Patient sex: F
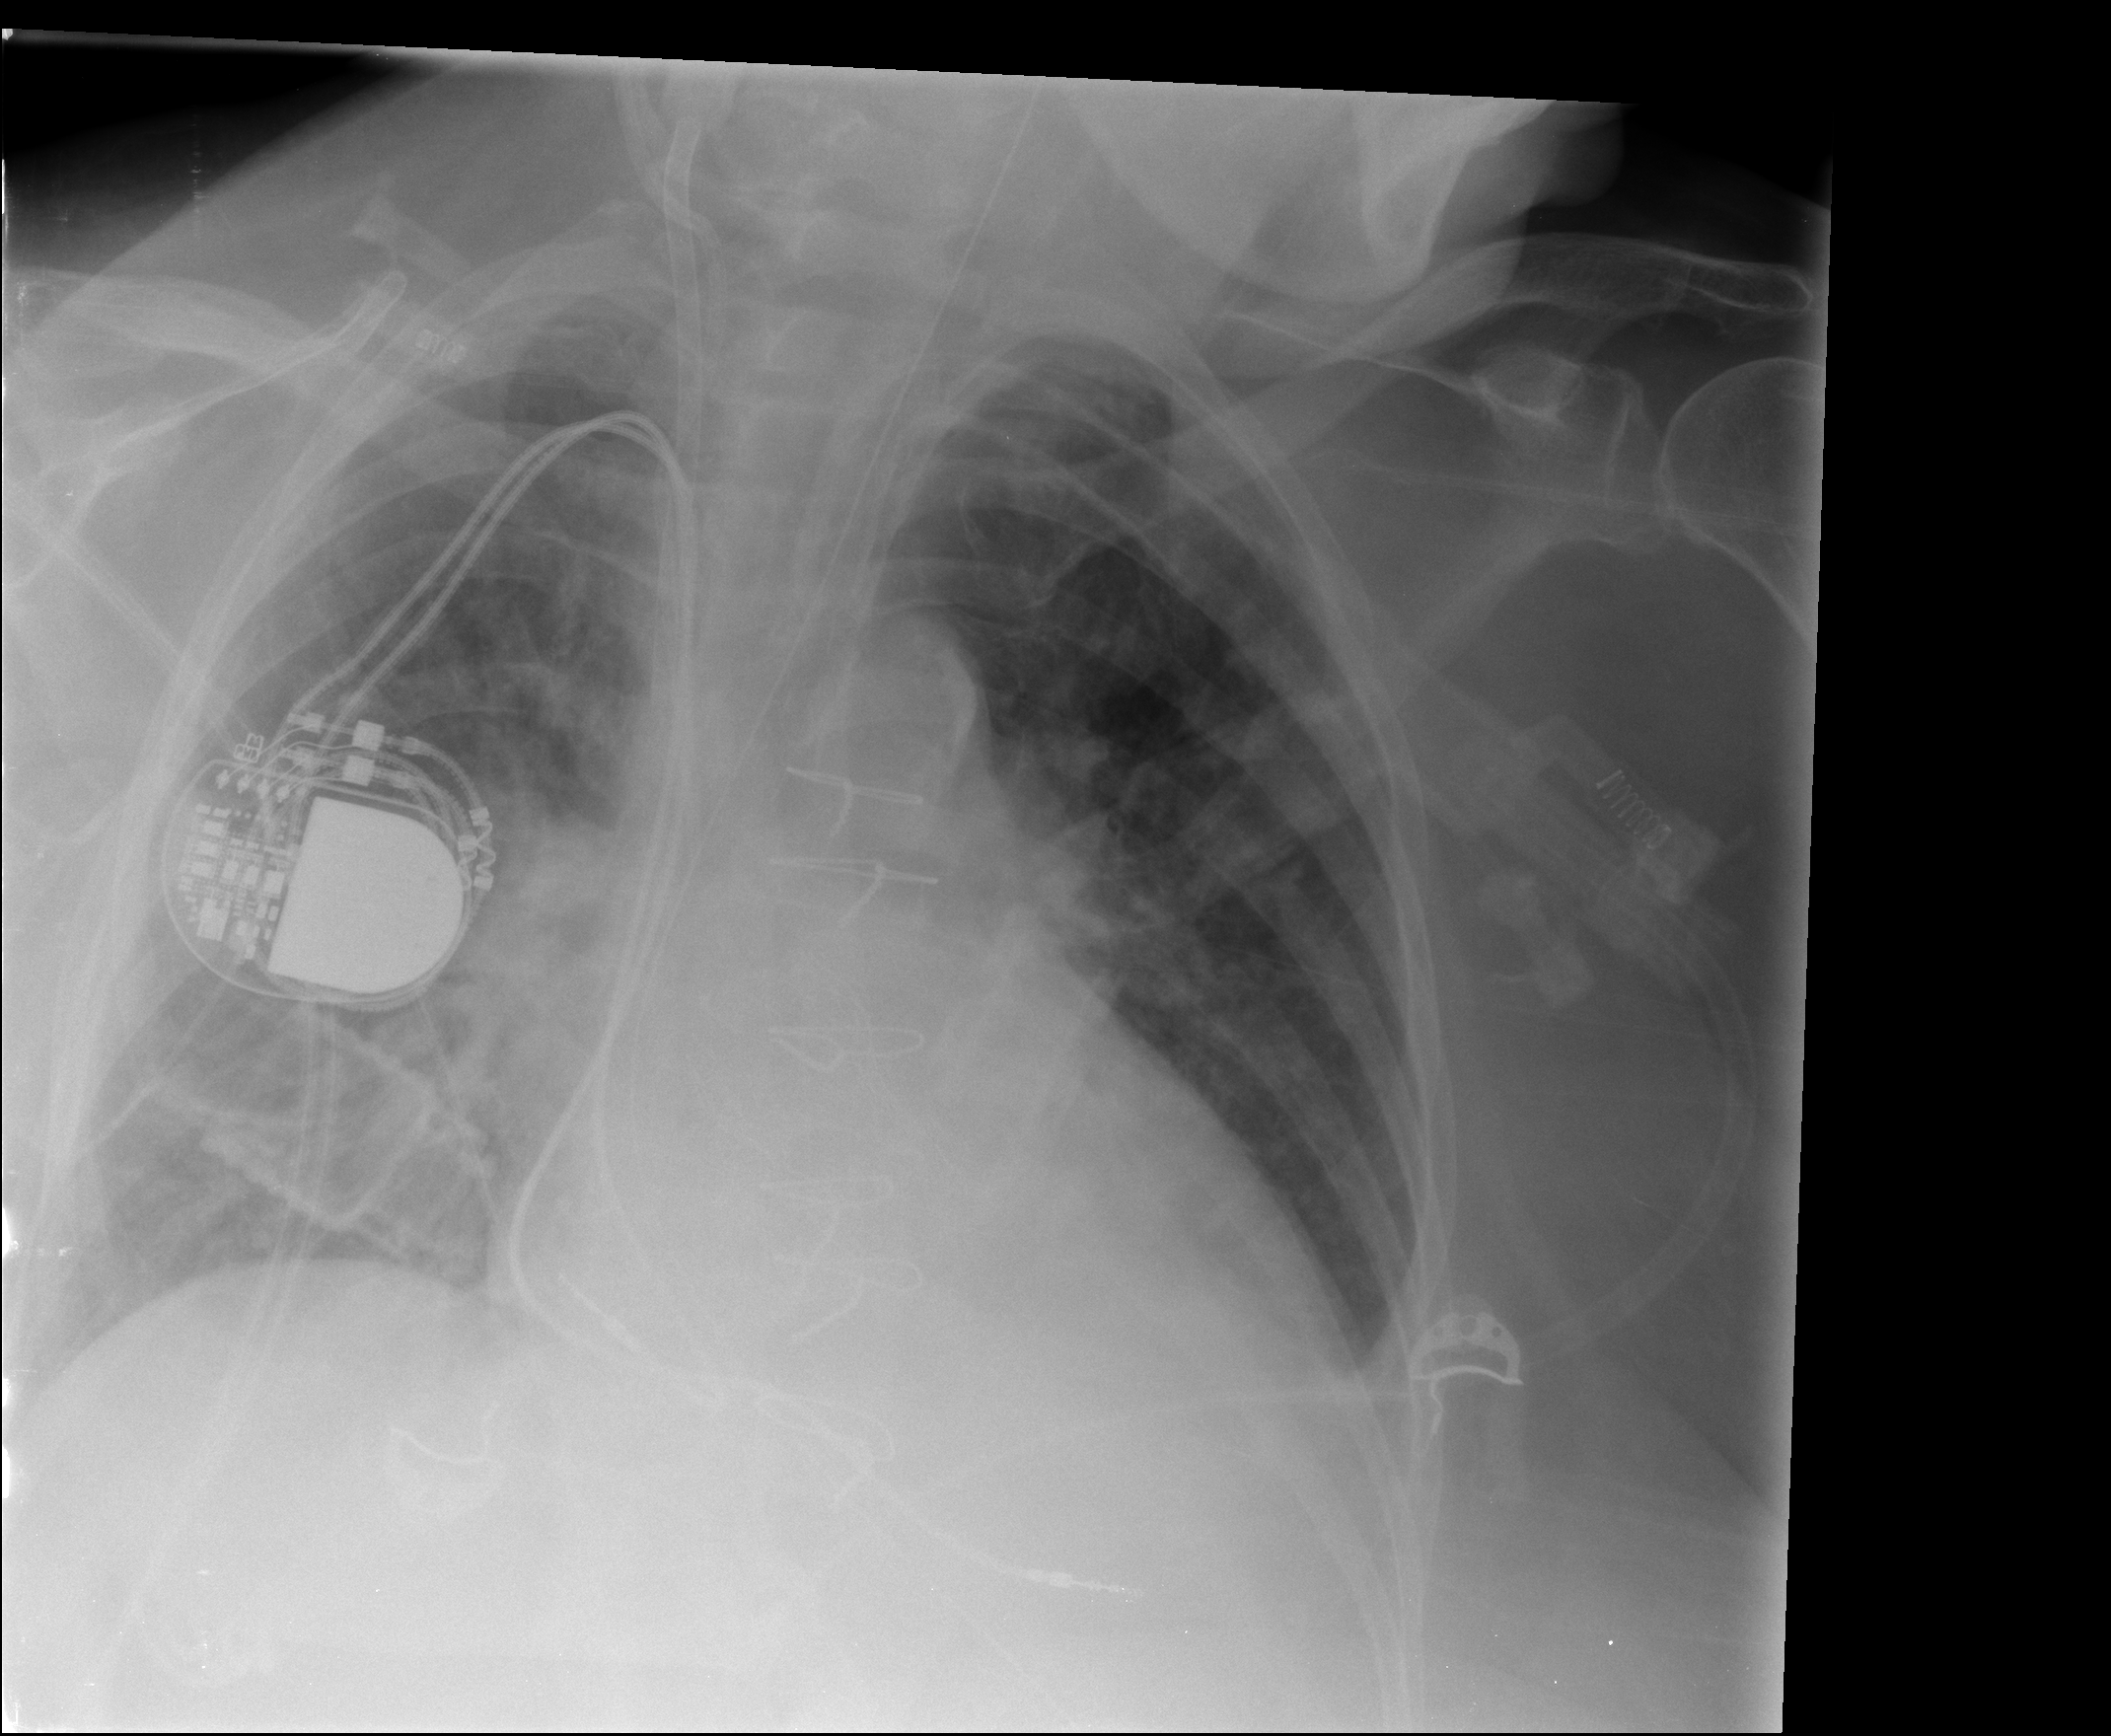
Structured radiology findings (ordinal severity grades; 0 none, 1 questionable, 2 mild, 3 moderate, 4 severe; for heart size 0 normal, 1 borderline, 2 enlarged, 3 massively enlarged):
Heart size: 0
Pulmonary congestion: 3
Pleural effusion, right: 0
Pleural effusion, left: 2
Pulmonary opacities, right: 2
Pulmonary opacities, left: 2
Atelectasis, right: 0
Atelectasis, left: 0